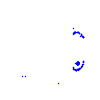
Particle: proton